Question: I'm trying to get data based on a certain date range using 'startAt()' and 'endAt()'.
The data is set with timestamp priority.
My structure looks like this:
'''
"sessions" : {
"<PHONE>" : {
".priority" : <PHONE>,
"max_position" : "100",
"unique" : "1",
"views" : "1"
},
"<PHONE>" : {
".priority" : <PHONE>,
"max_position" : "100",
"unique" : "1",
"views" : "1"
},
"<PHONE>" : {
".priority" : <PHONE>,
"max_position" : "100",
"unique" : "1",
"views" : "1"
},
"<PHONE>" : {
".priority" : <PHONE>,
"max_position" : "100",
"unique" : "1",
"views" : "1"
},
"<PHONE>" : {
".priority" : <PHONE>,
"max_position" : "100:quiet",
"views" : "3"
}
}
'''
And my query:
'''
fbRef.child('sessions').on('value', function(session) {
var sessions = session.val();
for (var sess in sessions) {
fbRef.child('sessions/'+sess)
.startAt(<PHONE>)
.endAt(<PHONE>)
.on('value', function(sess_data) {
console.log('Object: ', sess_data.val());
console.log('Priority: '+sess_data.getPriority());
});
};
});
'''
I get null for both the value and the priority:

Query is working good if I remove the 'startAt()' and 'endAt()'.
I've been looking for an answer for a while and couldn't find any solution for this, not sure what is the problem...
Will be glad for any help!
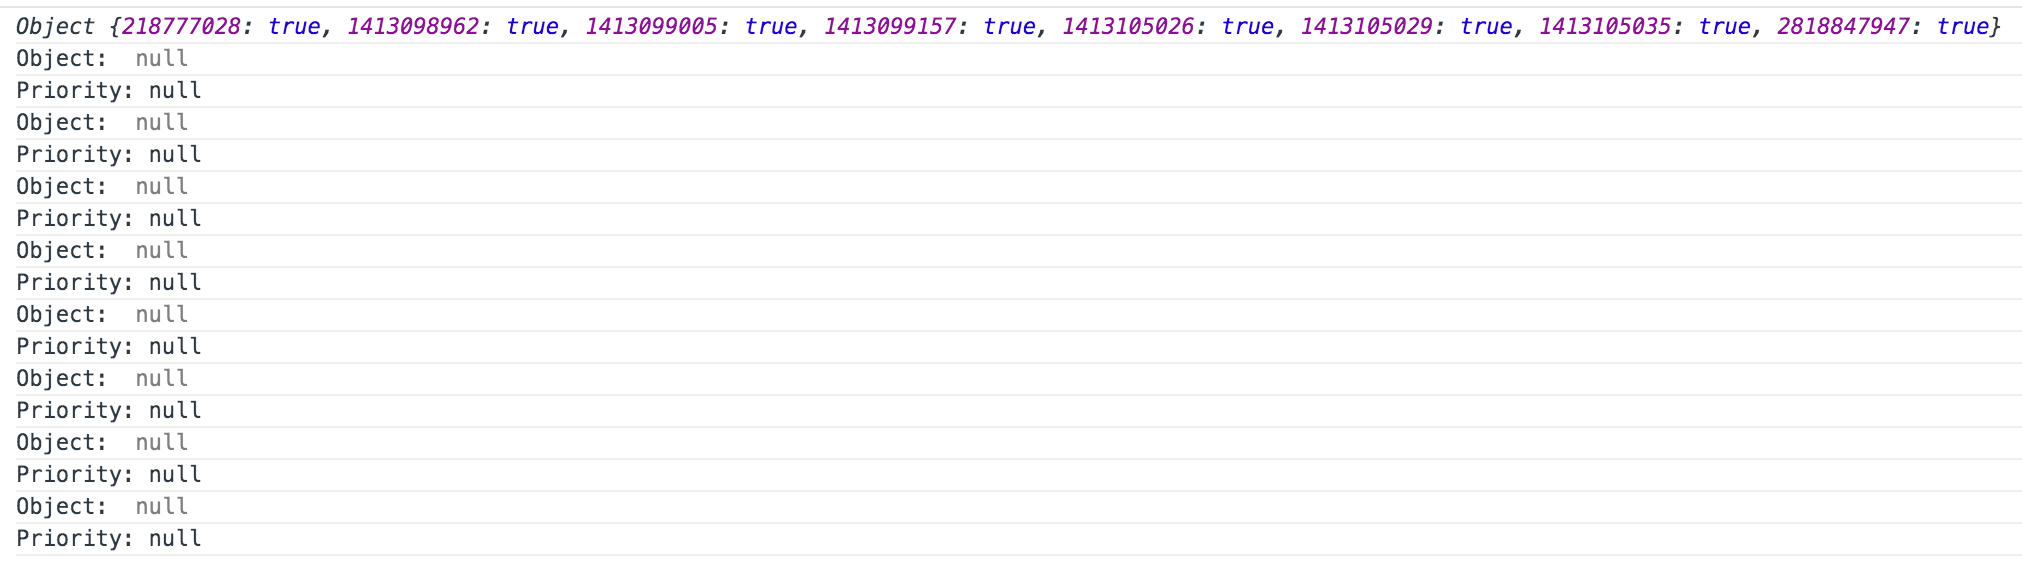
Answer: I'm not sure why you've chosen the code construct above, but this seems a lot simpler and works without a problem:
'''
var ref = new Firebase('https://yourfirebase.firebaseio.com/');
ref.child('sessions')
.startAt(<PHONE>)
.endAt(<PHONE>)
.on('child_added', function(snapshot) {
console.log(snapshot.exportVal());
});
'''
See <URL>